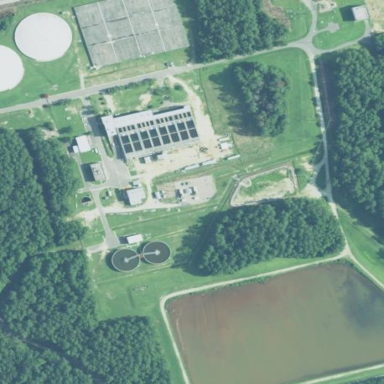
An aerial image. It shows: Water works facility.